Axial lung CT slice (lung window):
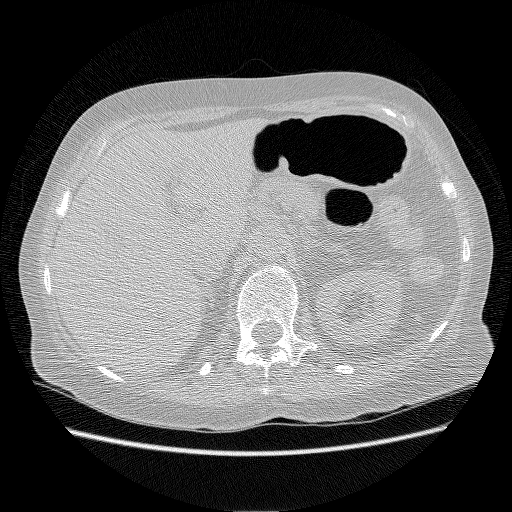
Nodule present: no